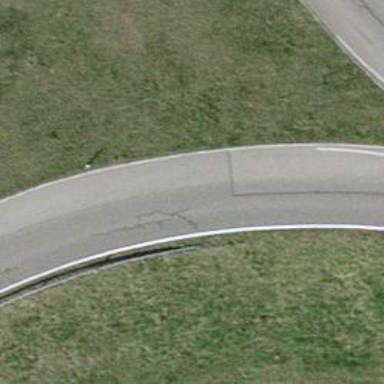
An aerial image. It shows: Tertiary road with asphalt surface.